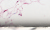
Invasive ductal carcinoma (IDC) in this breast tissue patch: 0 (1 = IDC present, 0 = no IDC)